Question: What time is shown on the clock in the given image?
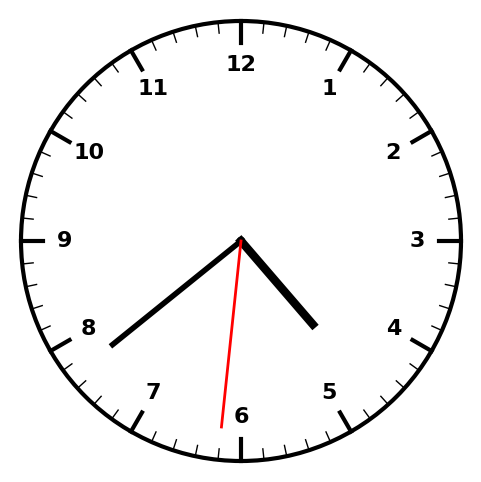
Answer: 04:38:31